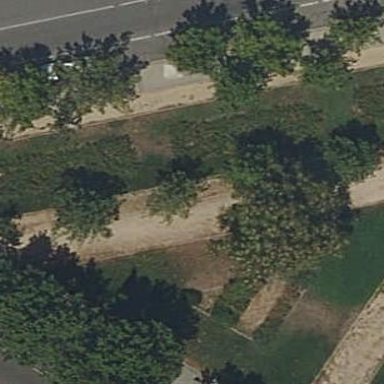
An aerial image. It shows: Garden with kerb border.